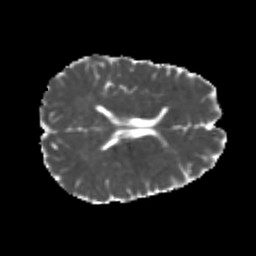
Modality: MD
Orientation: axial
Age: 24
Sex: male
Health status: healthy
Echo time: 0.074 s